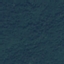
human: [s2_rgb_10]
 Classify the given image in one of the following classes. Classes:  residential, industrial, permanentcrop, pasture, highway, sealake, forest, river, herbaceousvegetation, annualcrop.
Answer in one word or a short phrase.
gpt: Forest